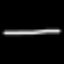
Label: line